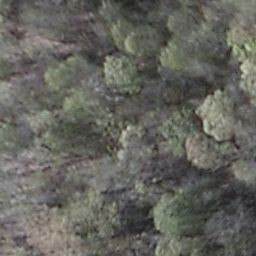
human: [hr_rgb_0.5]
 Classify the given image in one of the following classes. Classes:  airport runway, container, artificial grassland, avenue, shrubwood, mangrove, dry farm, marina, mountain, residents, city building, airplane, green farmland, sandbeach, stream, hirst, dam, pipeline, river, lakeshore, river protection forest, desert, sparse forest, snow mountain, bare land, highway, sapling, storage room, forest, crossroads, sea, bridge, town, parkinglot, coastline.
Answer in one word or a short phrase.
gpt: shrubwood